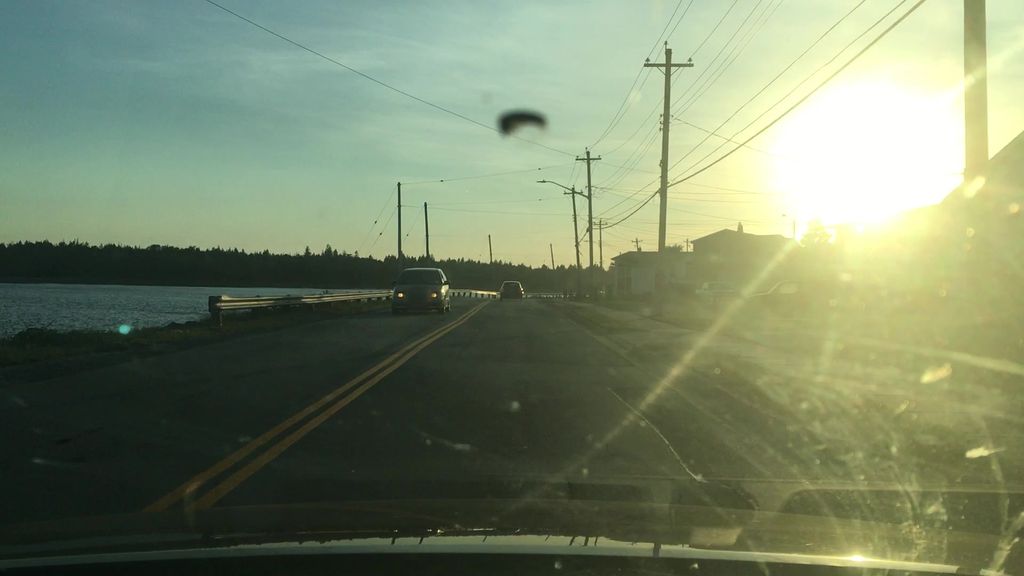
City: halifax